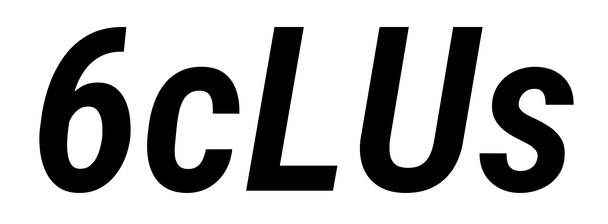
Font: Roboto-Italic_Condensed_SemiBold_Italic